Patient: sex F, age 55
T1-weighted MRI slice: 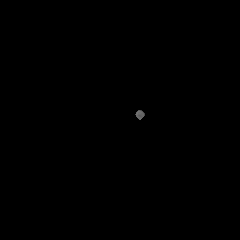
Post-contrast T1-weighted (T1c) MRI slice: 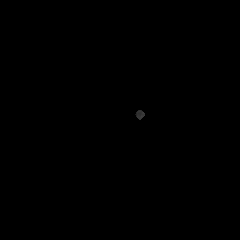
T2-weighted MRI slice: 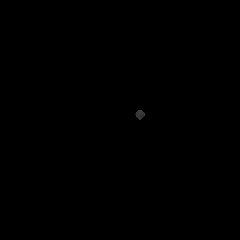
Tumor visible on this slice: no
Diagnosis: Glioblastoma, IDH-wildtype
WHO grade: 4